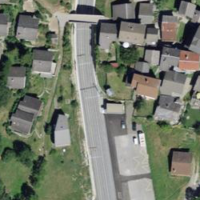
EUNIS habitat code: 54
Species observed at this site:
Phylloscopus collybita
Emberiza cia
Troglodytes troglodytes
Certhia familiaris
Phoenicurus ochruros
Regulus ignicapilla
Pyrrhocorax graculus
Spinus spinus
Periparus ater